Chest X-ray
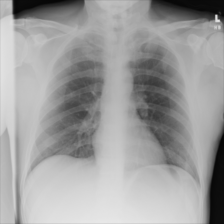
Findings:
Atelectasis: negative
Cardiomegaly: negative
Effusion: negative
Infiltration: negative
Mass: negative
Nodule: negative
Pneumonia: negative
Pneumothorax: negative
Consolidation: negative
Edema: negative
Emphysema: negative
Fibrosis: negative
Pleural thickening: negative
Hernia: negative